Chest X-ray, AP view. Patient: 53 years old, sex M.
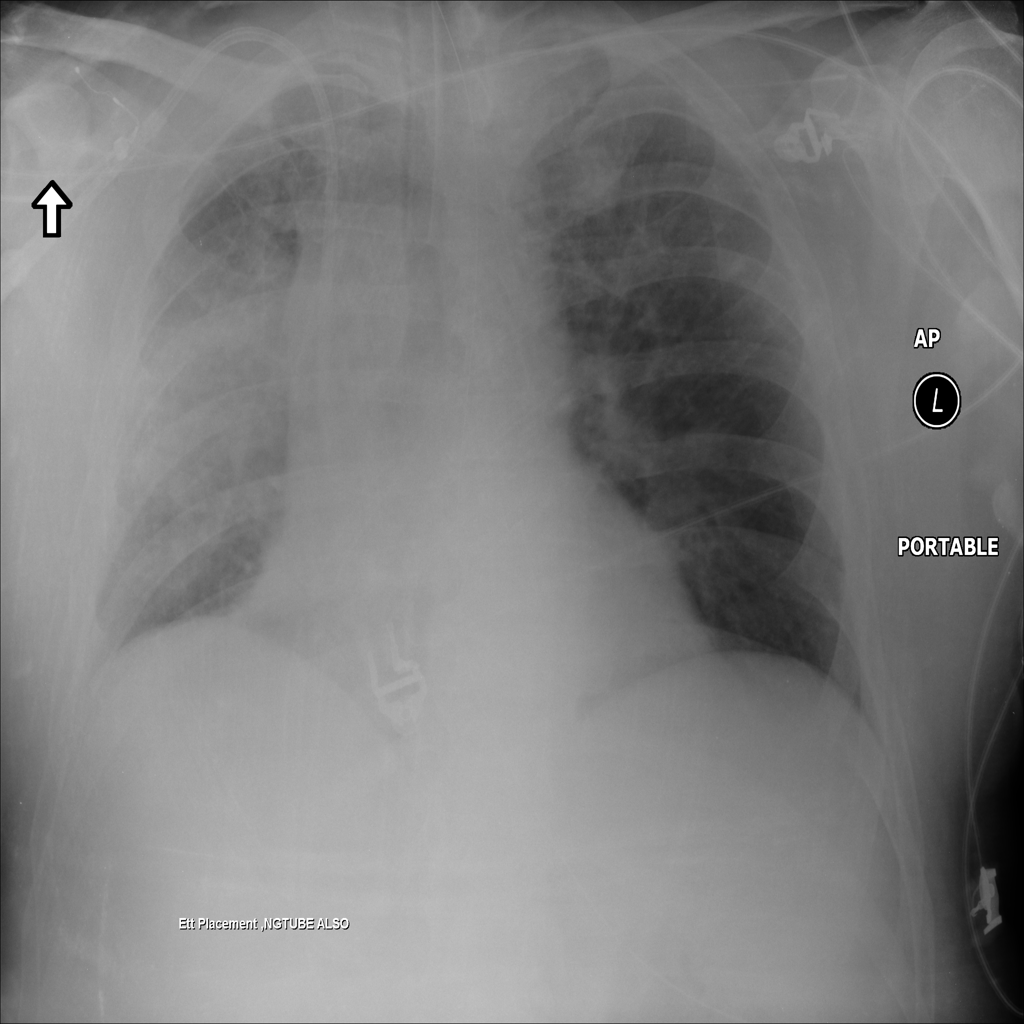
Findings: Infiltration